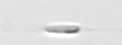
Label: flagellate_morphotype3